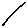
Label: line